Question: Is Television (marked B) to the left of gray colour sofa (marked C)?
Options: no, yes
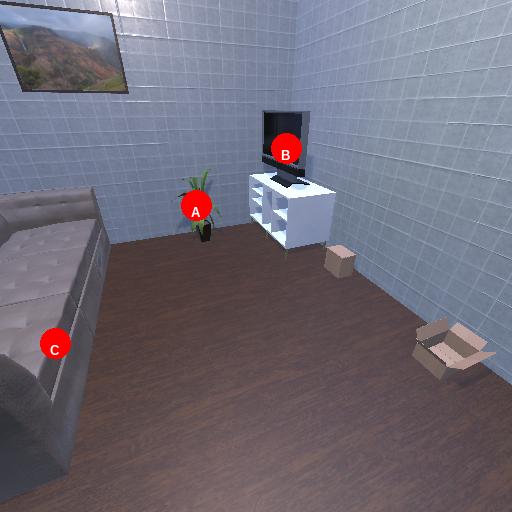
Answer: no